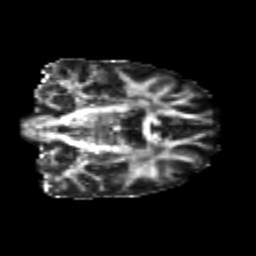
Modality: FA
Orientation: coronal
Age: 25
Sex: female
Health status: healthy
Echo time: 0.074 s